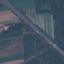
Label: Highway